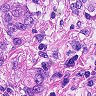
Metastatic tissue present: yes